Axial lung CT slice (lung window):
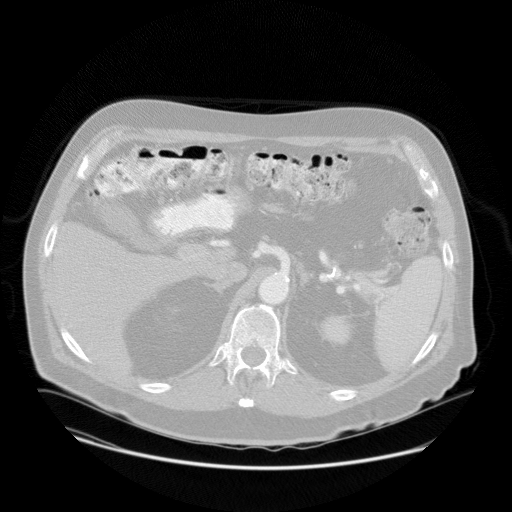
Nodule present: no